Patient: sex M, age 42
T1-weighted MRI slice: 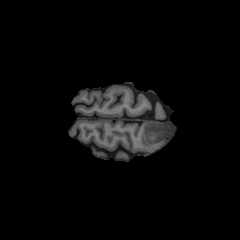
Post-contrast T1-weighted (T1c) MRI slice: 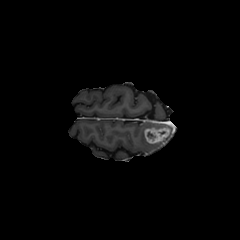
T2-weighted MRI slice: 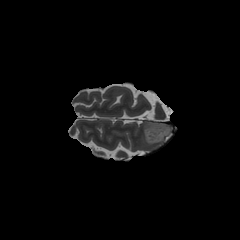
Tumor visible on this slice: yes
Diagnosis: Glioblastoma, IDH-wildtype
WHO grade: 4